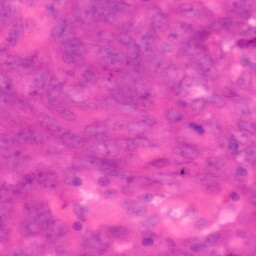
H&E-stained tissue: Colon